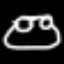
Label: frog